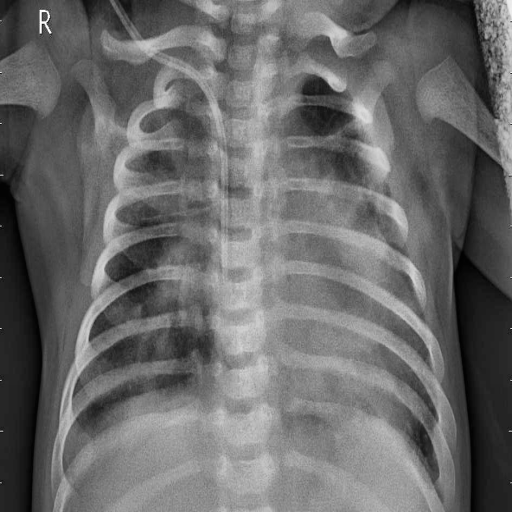
Finding: PNEUMONIA